Question: I have installed appium using 'npm -install appium -g' and it installed. But when I type Appium --version I get command not found.

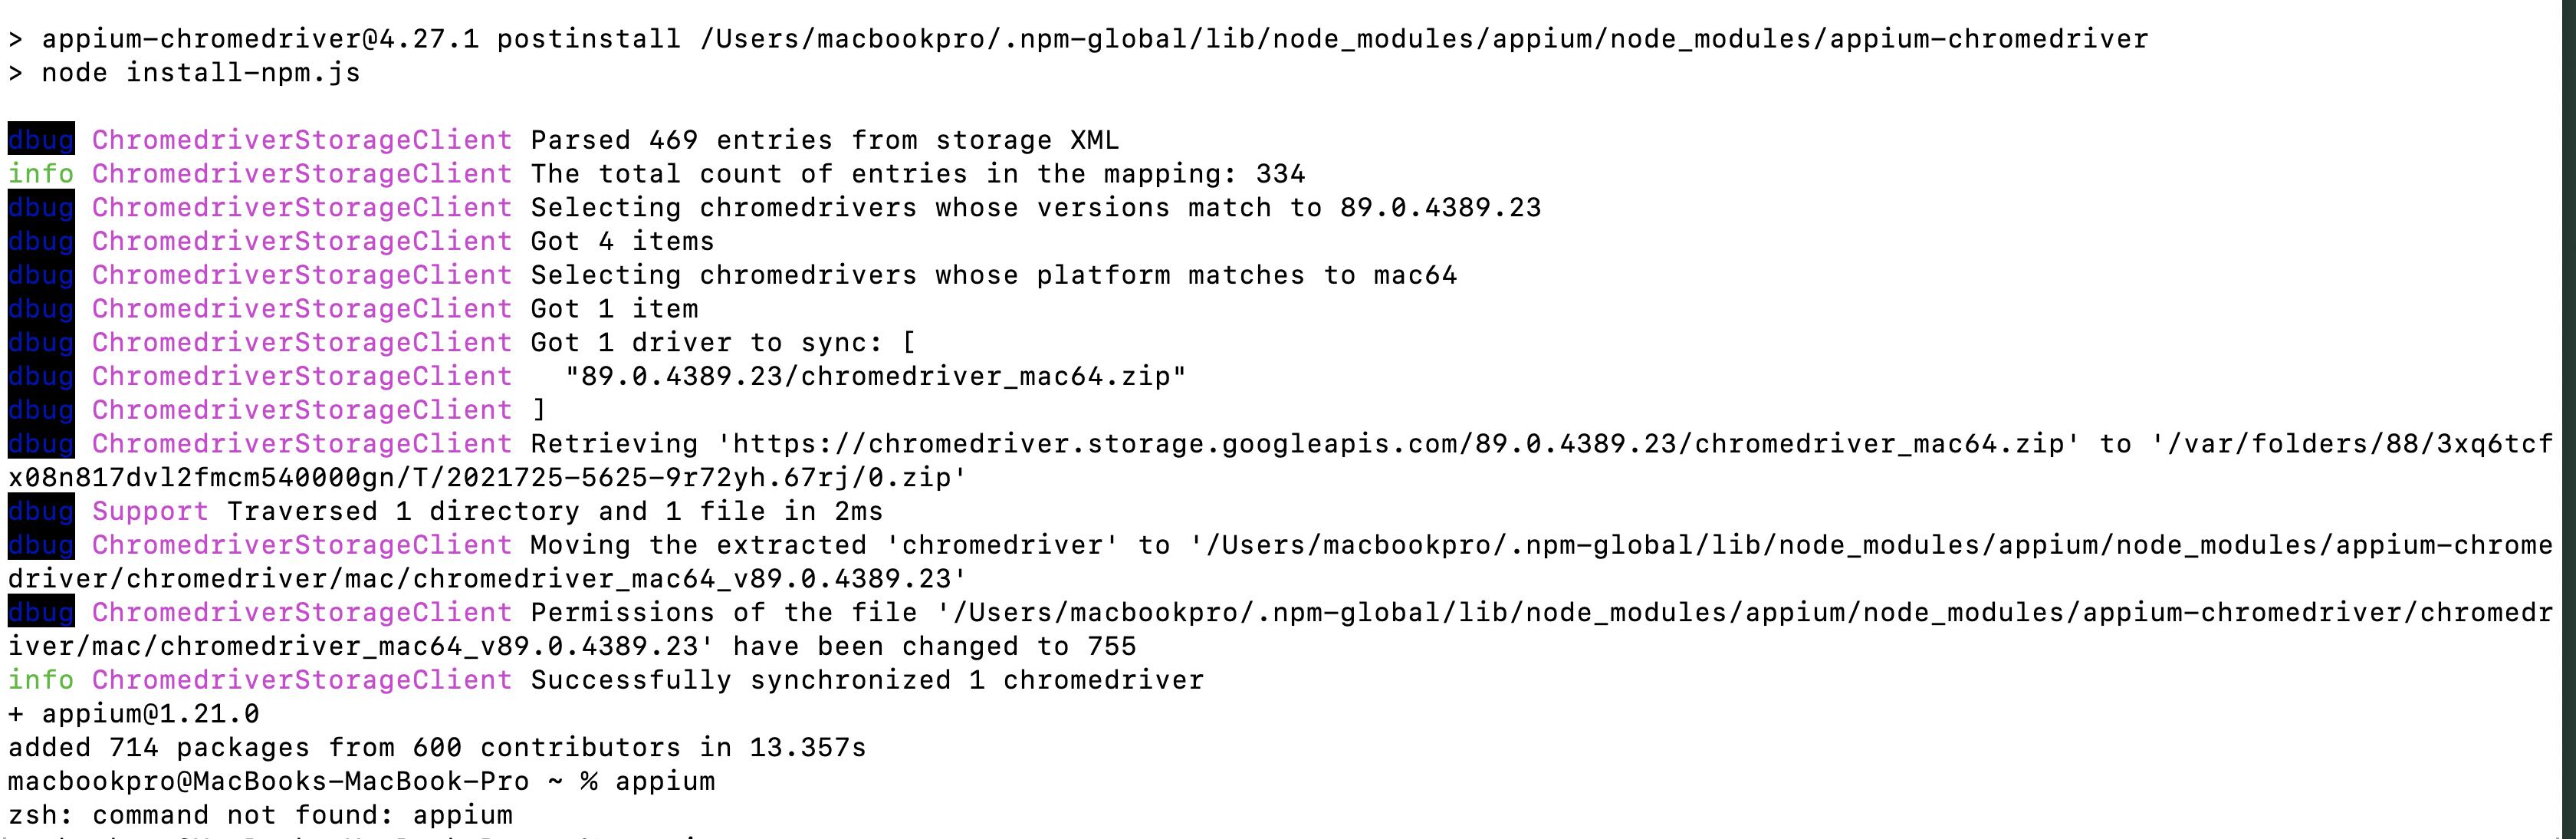
Answer: '''
ln -fs /Users/<your user name>/.npm-global/lib/node_modules/appium/build/lib/main.js /usr/local/bin/appium
chmod +x /usr/local/bin/appium
'''